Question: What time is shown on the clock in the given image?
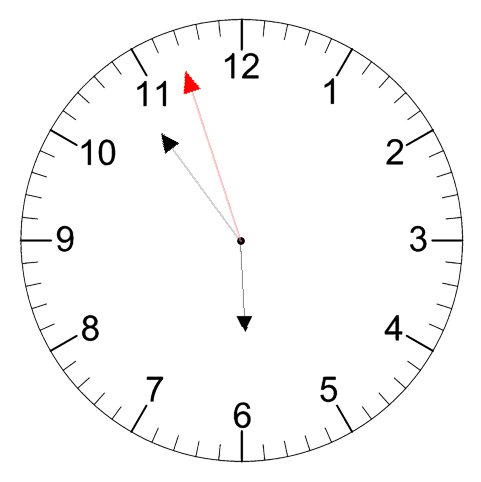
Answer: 05:53:57